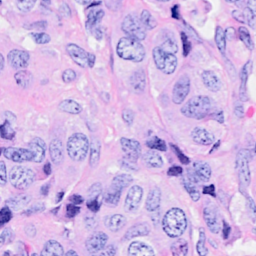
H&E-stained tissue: Breast